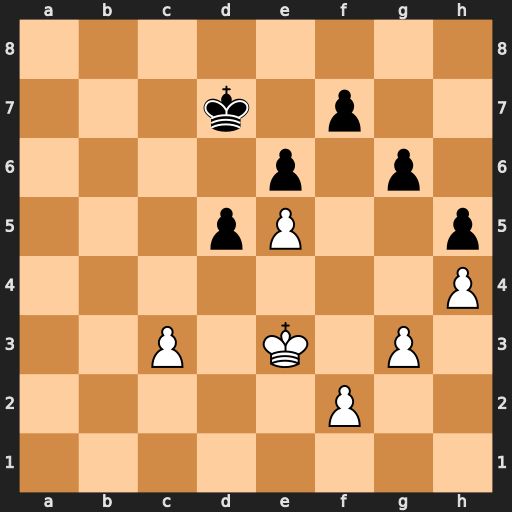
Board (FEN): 8/3k1p2/4p1p1/3pP2p/7P/2P1K1P1/5P2/8
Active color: w
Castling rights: -
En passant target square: -
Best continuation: Kf4 Kc6 Kg5 Kc5 Kf6 Kc4 Kxf7 Kxc3 Kxe6